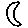
Label: moon